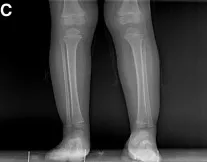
Ovoid vertebral bodies.
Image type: radiology (x_ray)